Question: I am working on a 3D renderer, and as I was loading various test models, I noticed that everything looked OK, except for the fact the .
This is actually previewed as I'm blitting my GBuffer to the screen, so it can't be a FBO-rendering problem.
After I load each .obj file, I prepare its VBOs. Here's the snippet setting up the texture coordinates:
'''
for(Face f : master.faces) {
for(int i = pointsPerFace - 1; i >= 0; i--) {
uv[0] = f.texCoords[i].x;
uv[1] = f.texCoords[i].y;
texcoords.append(uv);
}
}
'''
Things like replacing a coordinate with '1 - coordinate' don't really work, since that would flip the whole bitmap, not just the current triangle.
What could cause everything to be rendering x-flipped?

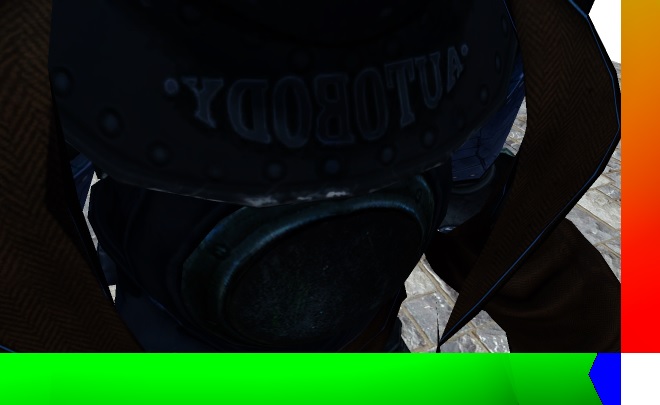
Answer: > except for the fact the the textures were all flipped on the x-axis.
I think what's actually happening is, that the model's geometry is flipped on the Z axis. The usual transformation setup used with OpenGL uses a right handed coordinate system. If the object has been designed saved for left handed, one axis is swapped and this also affects the texture application of course.
> Things like replacing a coordinate with 1 - coordinate don't really work
Yes it would, because...
> since that would flip the whole bitmap, not just the current triangle.
... that's exactly what you'd require, if doing it this way. But first I'd check if the model geometry is loaded correctly, i.e. with the right handedness. If not, I'd simply flip the Z axis of the geometry.